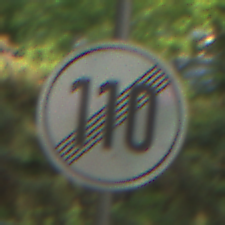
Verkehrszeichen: EndeGeschwindigkeit110
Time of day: MorningAfternoon
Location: Outdoor (RoadRail)
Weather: Clear
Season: NotSpecified
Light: Natural